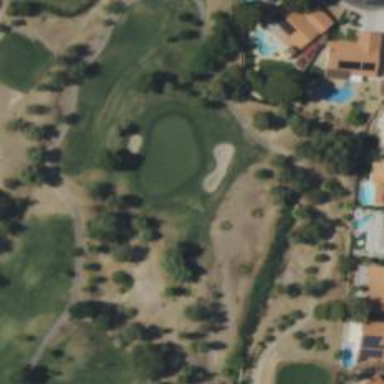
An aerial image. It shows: View of golf hole.